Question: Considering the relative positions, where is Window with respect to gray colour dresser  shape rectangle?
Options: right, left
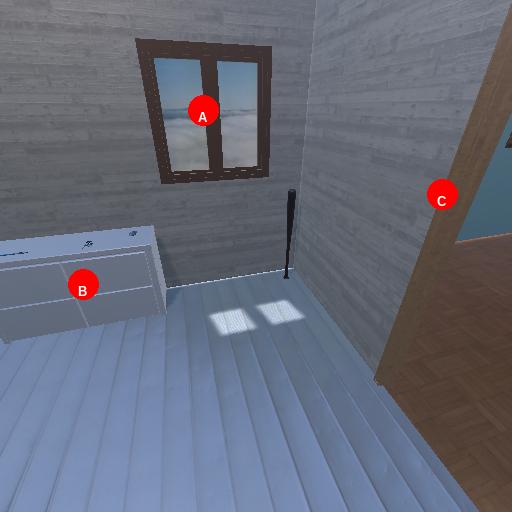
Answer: right